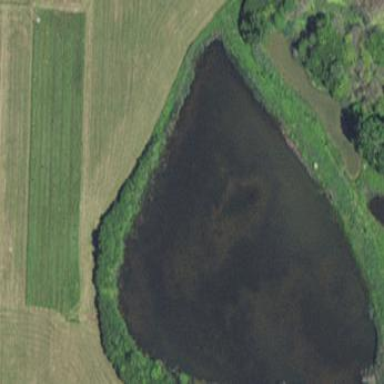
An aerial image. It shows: Pond with natural water.